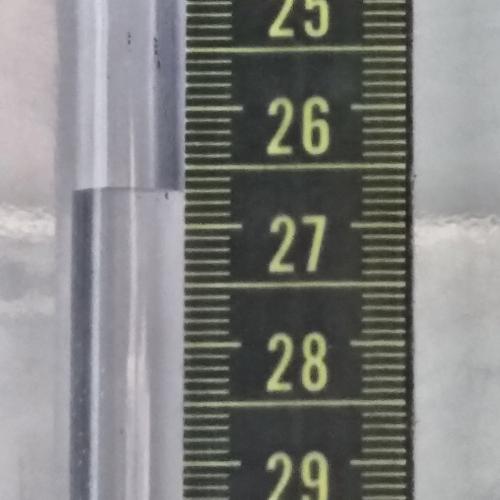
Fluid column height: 26.7 cm